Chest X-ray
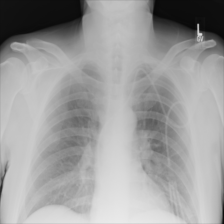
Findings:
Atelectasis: negative
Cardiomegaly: negative
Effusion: negative
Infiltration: negative
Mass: negative
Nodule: negative
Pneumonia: negative
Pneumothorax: negative
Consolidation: negative
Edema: positive
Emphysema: negative
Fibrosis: negative
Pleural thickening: negative
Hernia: negative